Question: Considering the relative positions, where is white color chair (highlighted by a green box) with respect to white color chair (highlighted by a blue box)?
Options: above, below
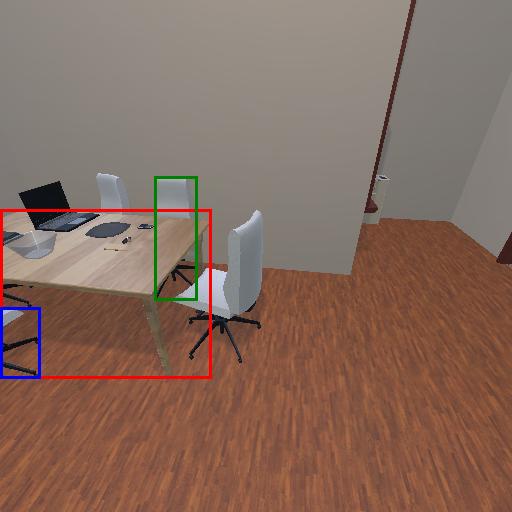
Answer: above